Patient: sex M, age 75
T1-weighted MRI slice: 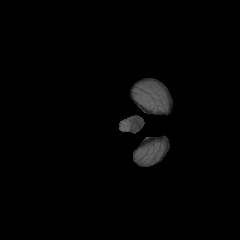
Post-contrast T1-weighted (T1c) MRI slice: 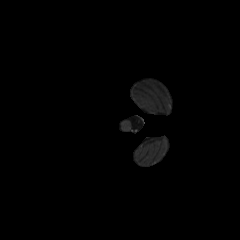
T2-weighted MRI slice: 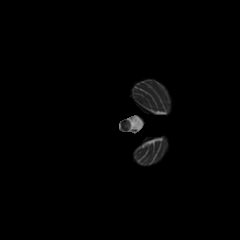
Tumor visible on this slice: no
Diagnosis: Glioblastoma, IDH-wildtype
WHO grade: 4